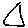
Label: triangle